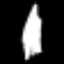
Label: The Eiffel Tower